Interaction volume radius: 5 \u00c5
Interaction volume height: 35 \u00c5
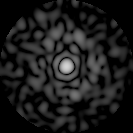
Disorder parameter: 0.8416